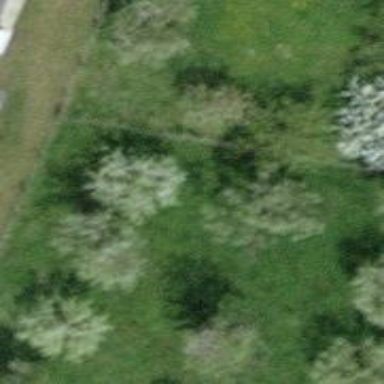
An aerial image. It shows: Row of trees in natural setting.